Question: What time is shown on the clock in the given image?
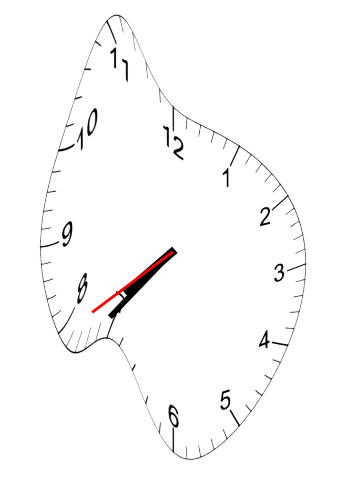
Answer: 07:36:39